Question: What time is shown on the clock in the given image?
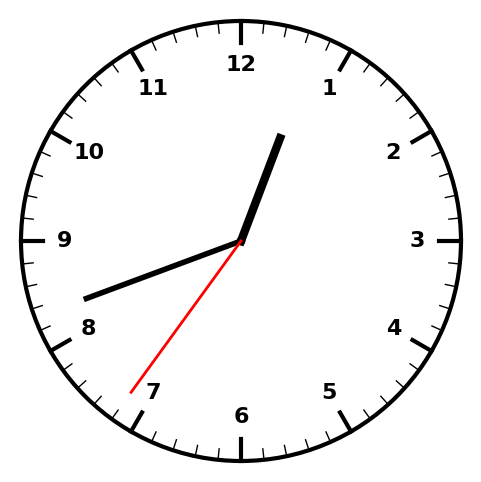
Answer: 12:41:36